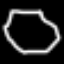
Label: octagon